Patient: sex M, age 55
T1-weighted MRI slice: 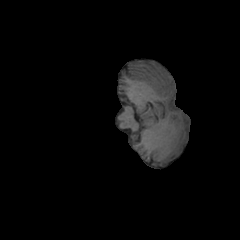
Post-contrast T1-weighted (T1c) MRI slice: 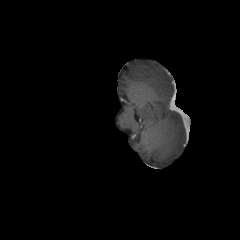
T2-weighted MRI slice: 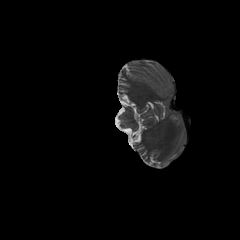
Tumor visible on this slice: no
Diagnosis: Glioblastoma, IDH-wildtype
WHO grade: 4